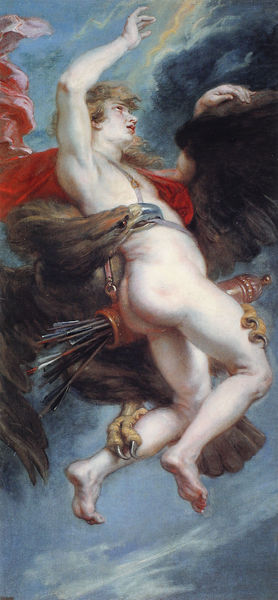
Titel: Der Raub des Ganymed
Künstler: Peter Paul Rubens
Institution: Madrid, Museo del Prado
Schlagwörter: adler, akt, flügel, gemälde, himmel, mann, nackt, vogel, wolken, tier, tuch, wolke, fliegen, engel, schnabel, riemen, barfuss, flug, krallen, jüngling, blitz, greifvogel, köcher, pfeil, pfeile, entführen, gekrallt